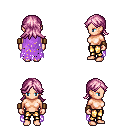
a pixel art fantasy rpg character, female body template, human, light skin, maroon tattered cape, gold greaves, pink loose hair, leather bracers, four views (front, back, left, right), 2x2 character sprite sheet, small pixel art, hard edges, no anti-aliasing